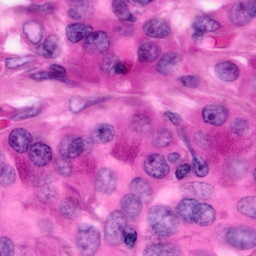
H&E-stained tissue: Pancreatic